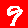
Digit: 9